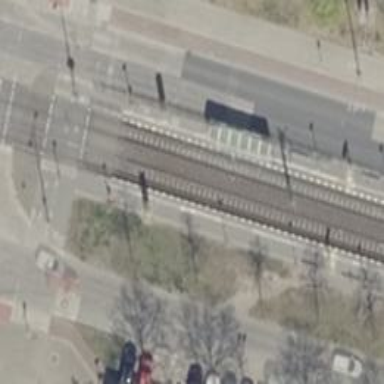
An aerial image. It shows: Tram stop position for public transport.